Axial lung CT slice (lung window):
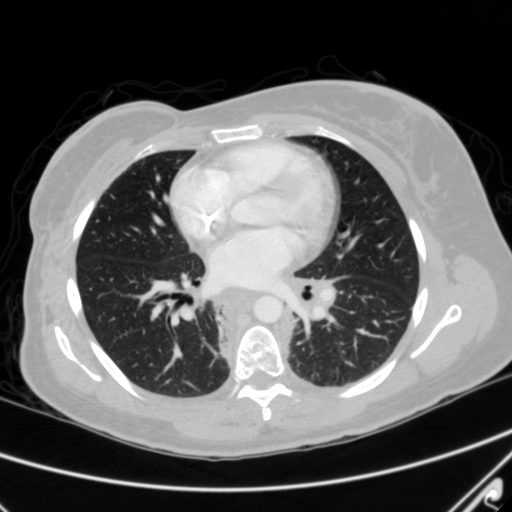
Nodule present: no